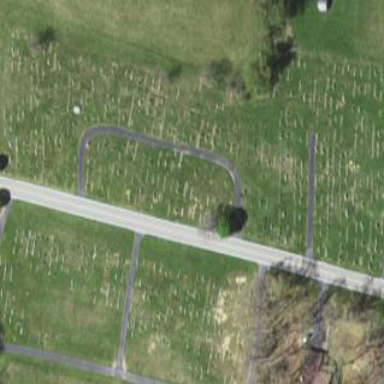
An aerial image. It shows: Cemetery.